Field crop: maize
Growth stage: 2
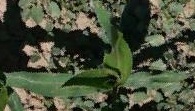
Species: maize